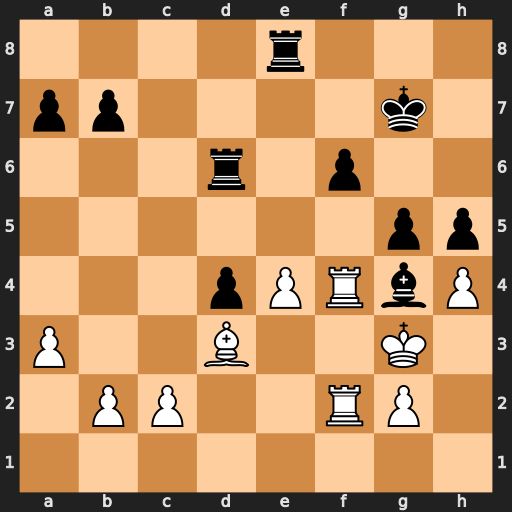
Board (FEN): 4r3/pp4k1/3r1p2/6pp/3pPRbP/P2B2K1/1PP2RP1/8
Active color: w
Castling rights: -
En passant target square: -
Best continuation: hxg5 fxg5 Rf7+